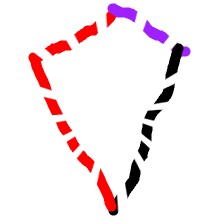
Shape: kite